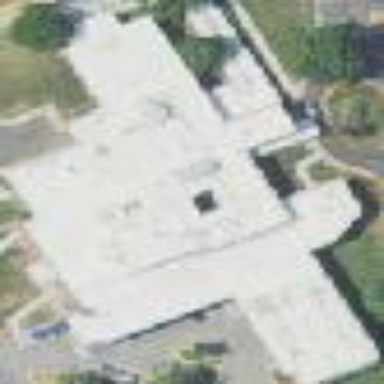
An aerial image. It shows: Hospital building.